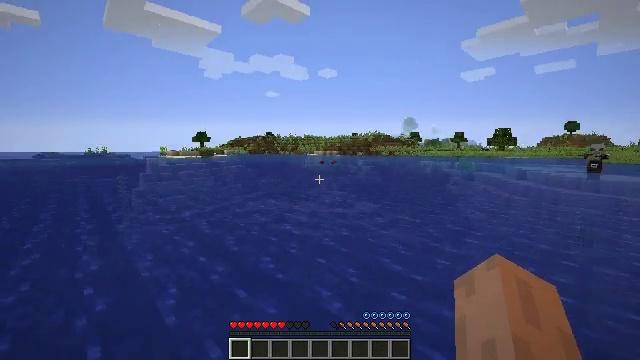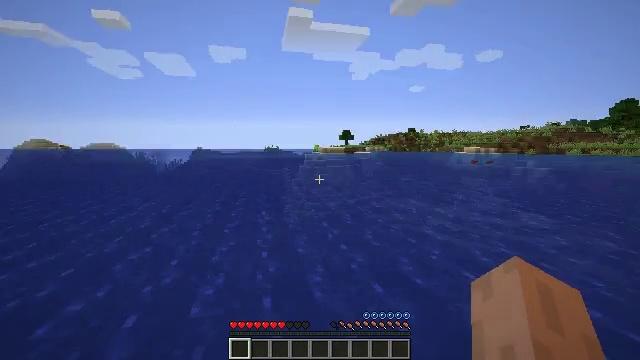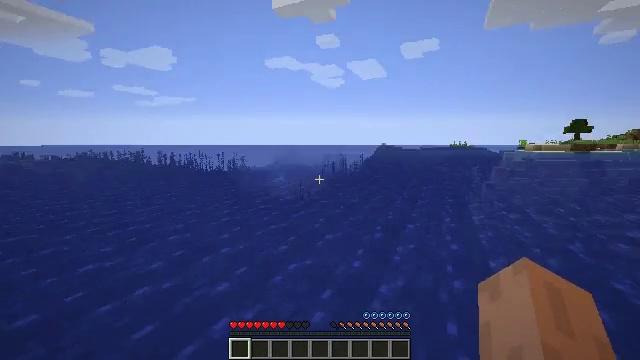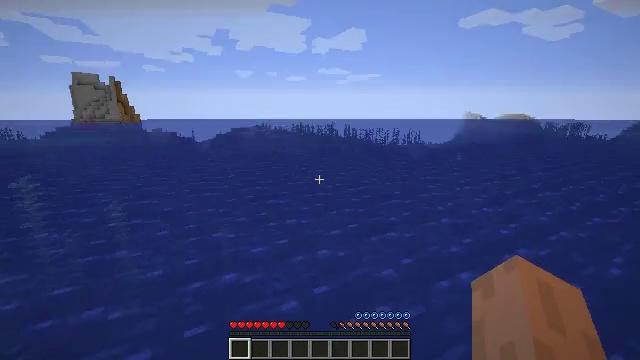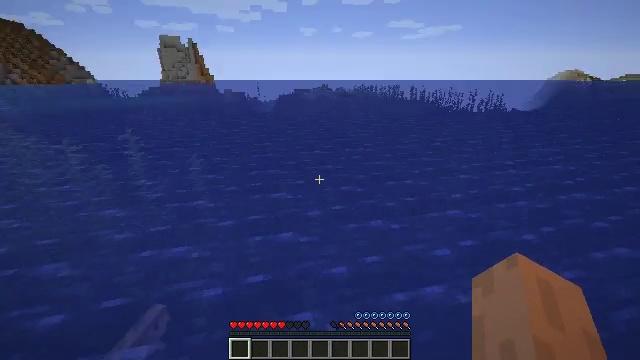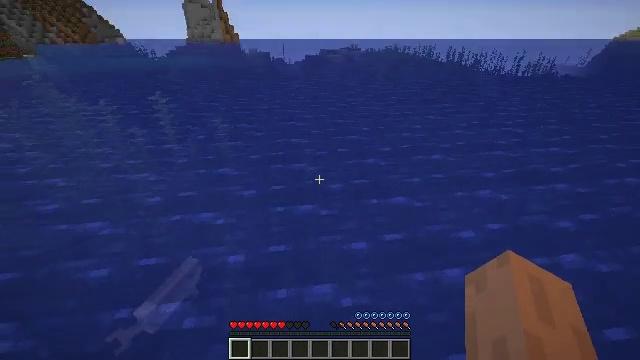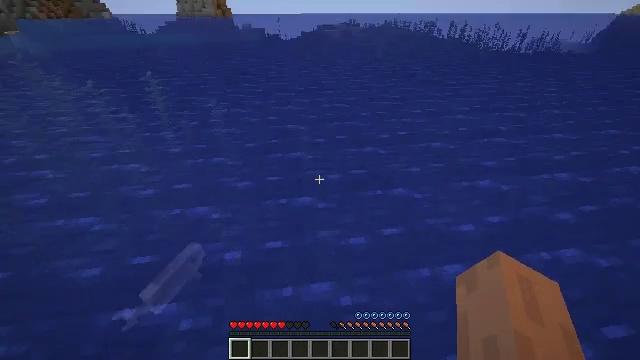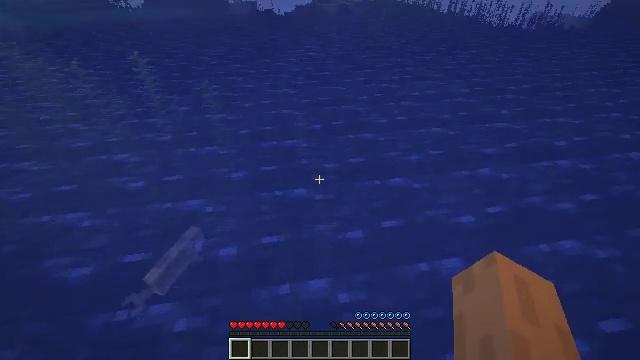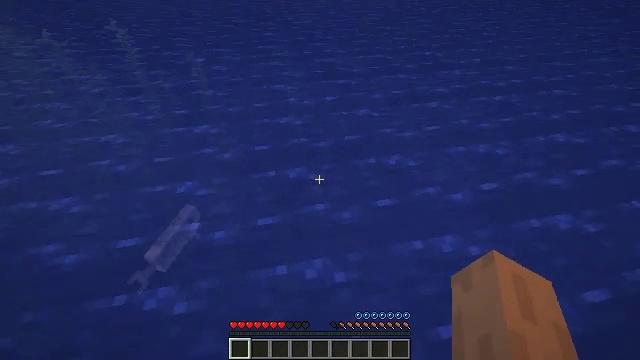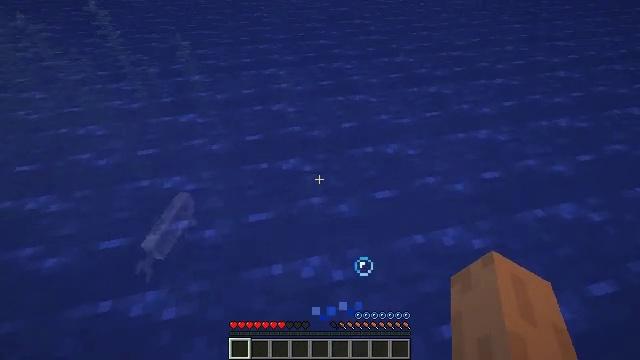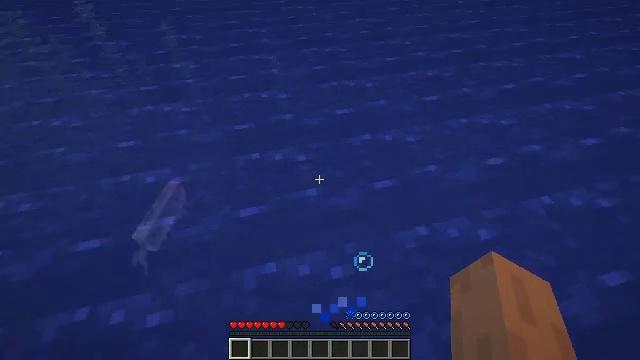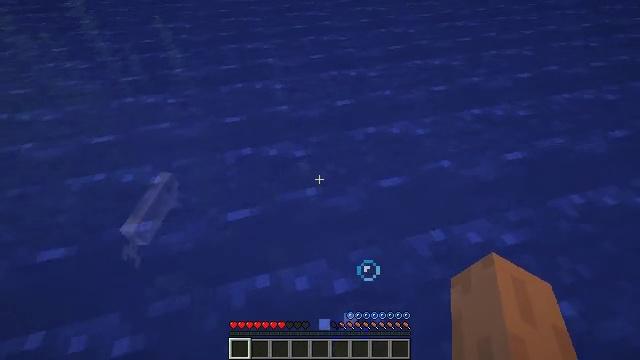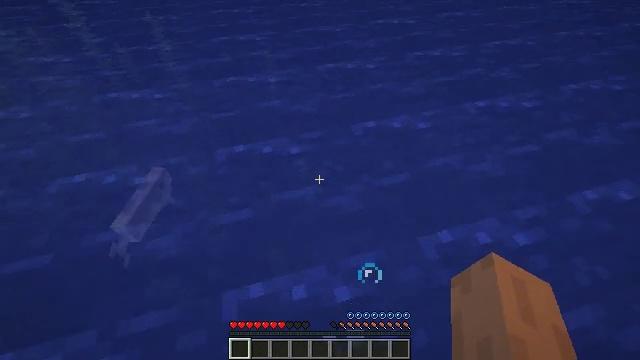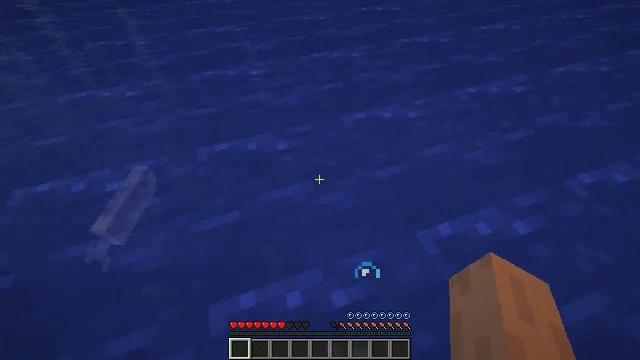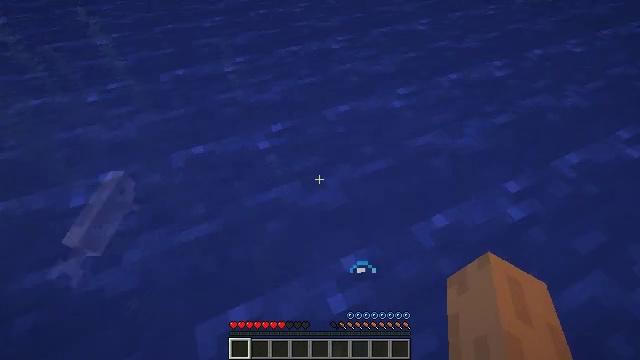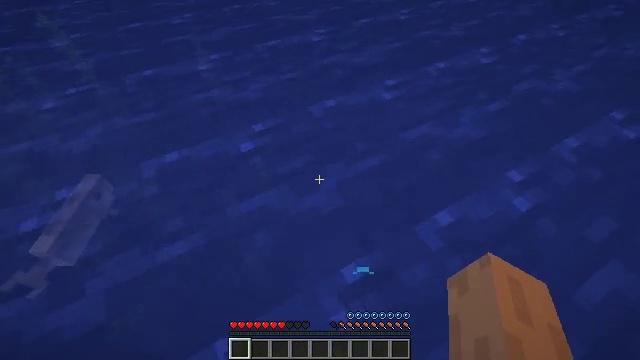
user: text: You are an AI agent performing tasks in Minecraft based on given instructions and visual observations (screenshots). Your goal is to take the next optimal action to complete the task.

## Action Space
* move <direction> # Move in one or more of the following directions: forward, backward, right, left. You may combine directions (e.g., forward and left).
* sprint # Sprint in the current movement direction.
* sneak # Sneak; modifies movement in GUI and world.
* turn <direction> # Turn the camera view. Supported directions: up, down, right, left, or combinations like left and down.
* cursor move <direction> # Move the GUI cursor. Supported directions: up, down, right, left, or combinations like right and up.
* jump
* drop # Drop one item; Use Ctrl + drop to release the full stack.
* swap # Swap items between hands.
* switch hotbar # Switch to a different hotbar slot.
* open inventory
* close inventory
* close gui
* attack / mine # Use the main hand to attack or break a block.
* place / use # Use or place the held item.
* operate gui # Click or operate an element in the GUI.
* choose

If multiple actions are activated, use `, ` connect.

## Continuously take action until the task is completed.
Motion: motion action
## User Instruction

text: Remove birch planks to collect them.
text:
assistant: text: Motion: move left, turn left, attack / mine, jump
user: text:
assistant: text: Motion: move left, turn left, attack / mine, jump
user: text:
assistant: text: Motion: move forward and move left, turn left and down, attack / mine, jump
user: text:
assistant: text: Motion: move forward and move left, turn left and down, attack / mine
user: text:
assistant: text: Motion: move forward, turn left and down, attack / mine
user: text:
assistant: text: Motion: move forward, turn down, attack / mine
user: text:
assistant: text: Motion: move forward, turn down, attack / mine
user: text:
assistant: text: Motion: move forward, turn right and down, attack / mine
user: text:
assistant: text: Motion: move forward, turn right and down, attack / mine
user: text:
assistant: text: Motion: move forward, turn right and down, attack / mine
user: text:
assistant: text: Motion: move forward, attack / mine
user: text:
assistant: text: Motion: move forward, turn right, attack / mine
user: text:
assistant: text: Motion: turn right and down, attack / mine
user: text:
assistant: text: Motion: turn right, attack / mine
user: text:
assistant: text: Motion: turn right, attack / mine
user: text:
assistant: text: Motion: turn right, attack / mine
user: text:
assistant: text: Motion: attack / mine
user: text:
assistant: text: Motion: attack / mine
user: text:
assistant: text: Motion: move forward, attack / mine
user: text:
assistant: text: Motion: move forward, attack / mine
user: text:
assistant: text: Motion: move forward, attack / mine
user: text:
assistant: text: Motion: move forward, attack / mine
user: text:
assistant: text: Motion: move forward, attack / mine
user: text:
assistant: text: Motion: move forward, attack / mine
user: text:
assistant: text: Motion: move forward, attack / mine
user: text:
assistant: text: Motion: move forward, attack / mine
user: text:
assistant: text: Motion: move forward, attack / mine
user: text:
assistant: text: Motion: move forward, attack / mine
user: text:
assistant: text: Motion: move forward, attack / mine
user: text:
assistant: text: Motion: move forward, attack / mine